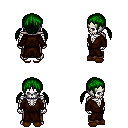
a pixel art fantasy rpg character, male body template, skeleton, brown robe, robe skirt, green twin-tailed hairstyle, brown slippers, four views (front, back, left, right), 2x2 character sprite sheet, small pixel art, hard edges, no anti-aliasing